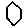
Label: hexagon